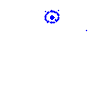
Particle: proton